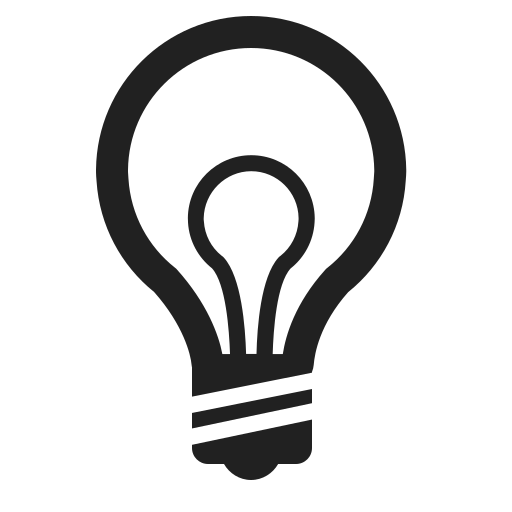
light bulb high contrast